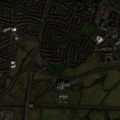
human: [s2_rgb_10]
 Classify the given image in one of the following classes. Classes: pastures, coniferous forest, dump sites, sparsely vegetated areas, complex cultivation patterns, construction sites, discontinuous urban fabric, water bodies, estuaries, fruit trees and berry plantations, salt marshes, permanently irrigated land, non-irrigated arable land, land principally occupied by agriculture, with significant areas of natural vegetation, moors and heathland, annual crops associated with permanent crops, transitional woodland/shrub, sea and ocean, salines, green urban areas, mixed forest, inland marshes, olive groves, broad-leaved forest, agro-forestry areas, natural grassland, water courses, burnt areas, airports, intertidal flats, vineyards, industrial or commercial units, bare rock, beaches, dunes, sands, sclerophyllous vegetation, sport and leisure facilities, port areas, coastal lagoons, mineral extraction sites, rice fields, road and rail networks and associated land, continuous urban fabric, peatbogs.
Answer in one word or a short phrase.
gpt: discontinuous urban fabric, road and rail networks and associated land, pastures